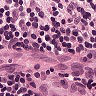
Metastatic tissue present: yes